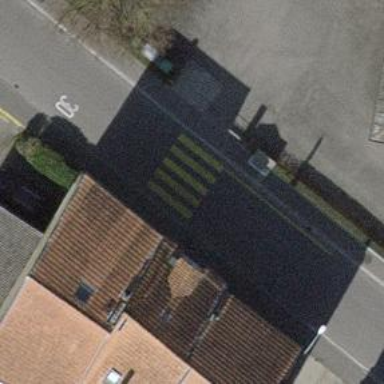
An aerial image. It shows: Asphalt sidewalk along the footway.